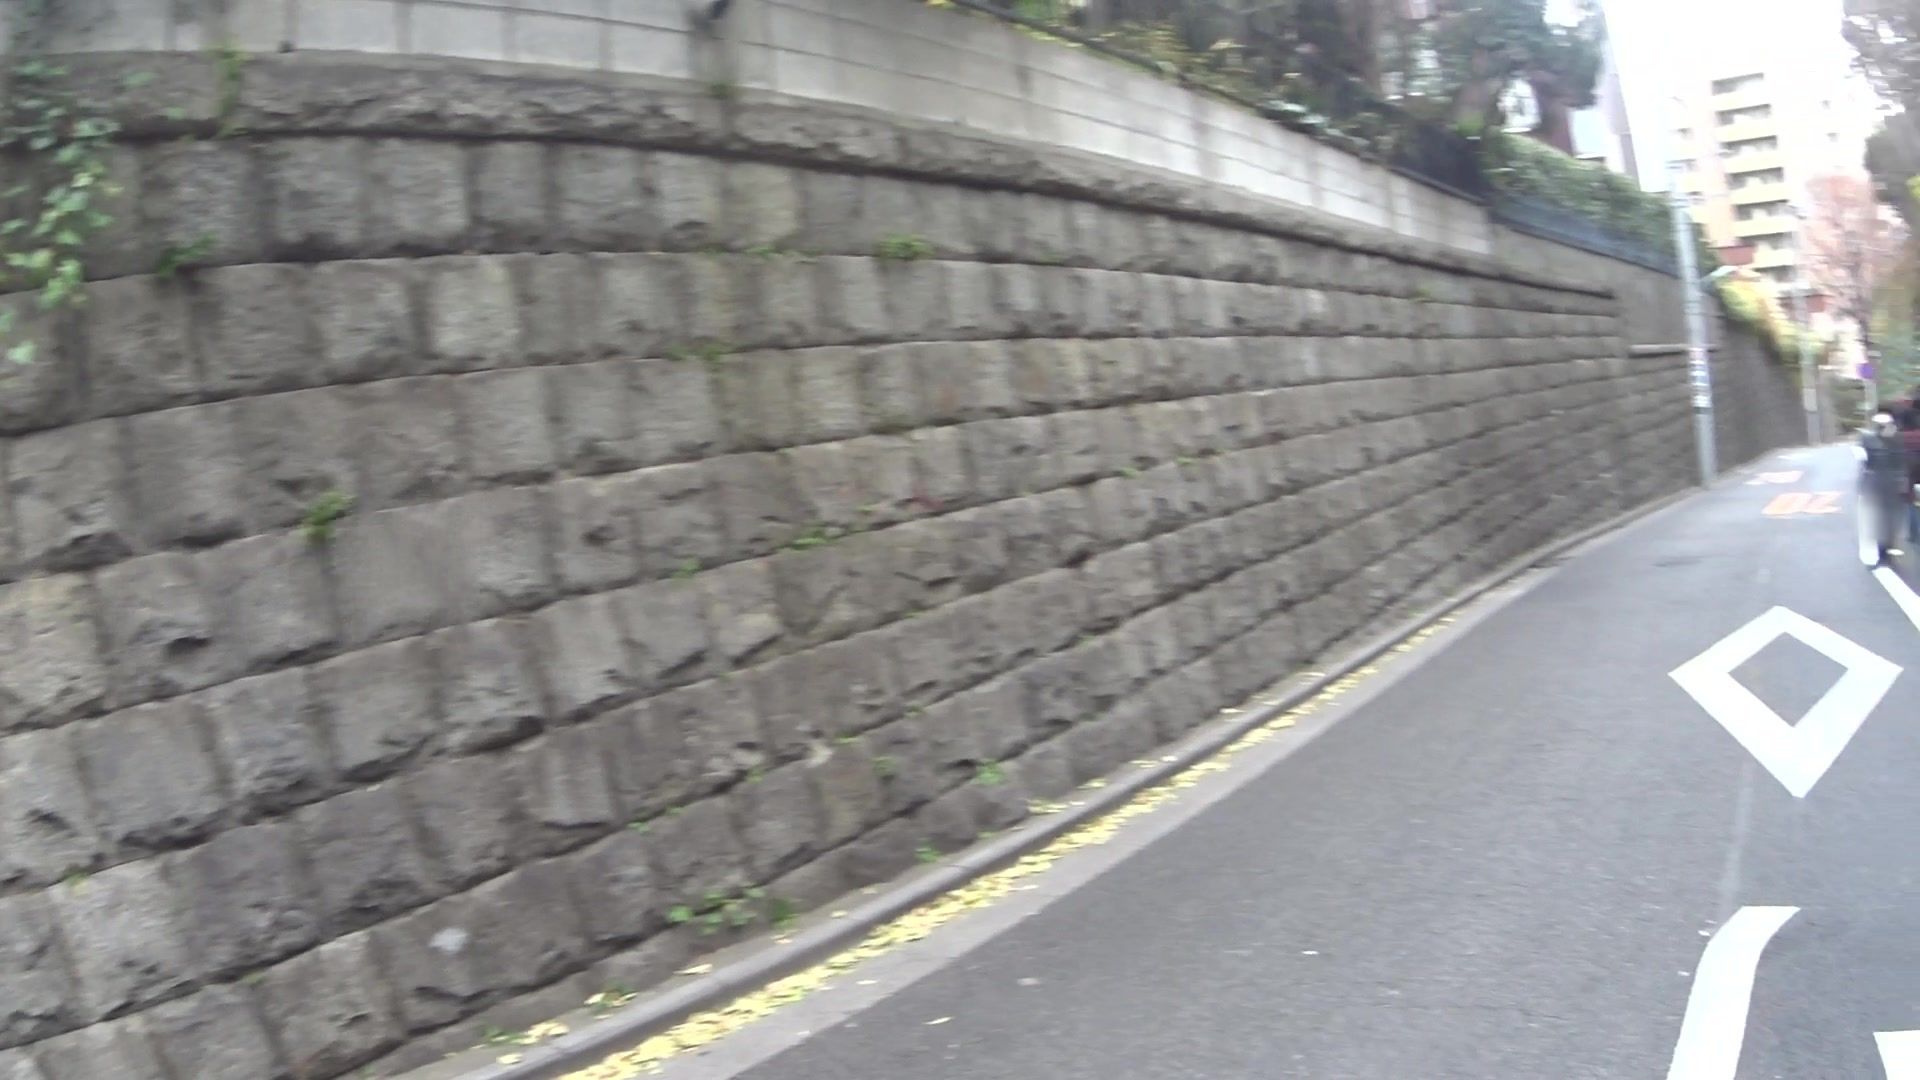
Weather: clear
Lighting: day
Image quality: slightly poor
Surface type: cycling surface
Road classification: residential
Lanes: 2
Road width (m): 5.0
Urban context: urban centre
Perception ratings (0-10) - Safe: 4.27, Lively: 2.81, Beautiful: 6.27, Boring: 6.24, Depressing: 4.02, Wealthy: 4.73